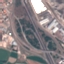
Land use / land cover: Highway